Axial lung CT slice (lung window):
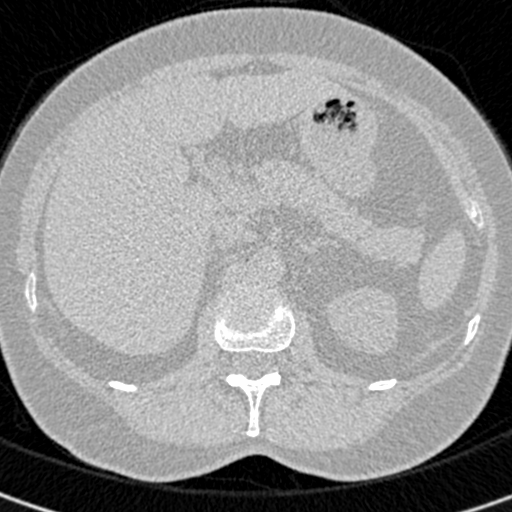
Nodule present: no